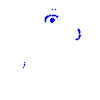
Particle: electron